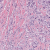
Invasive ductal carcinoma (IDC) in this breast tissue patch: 1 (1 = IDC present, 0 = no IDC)